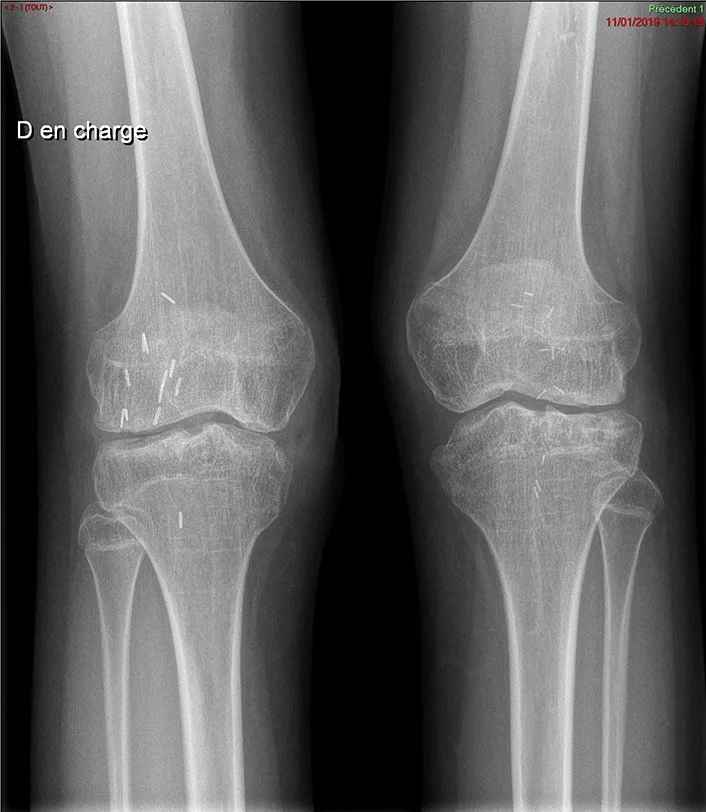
Plain x-ray of the knees. Pancompartmental joint space loss reflecting secondary osteoarthritis changes, with presence of diffuse joint narrowing and subchondral cysts.
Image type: radiology (x_ray)